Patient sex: F
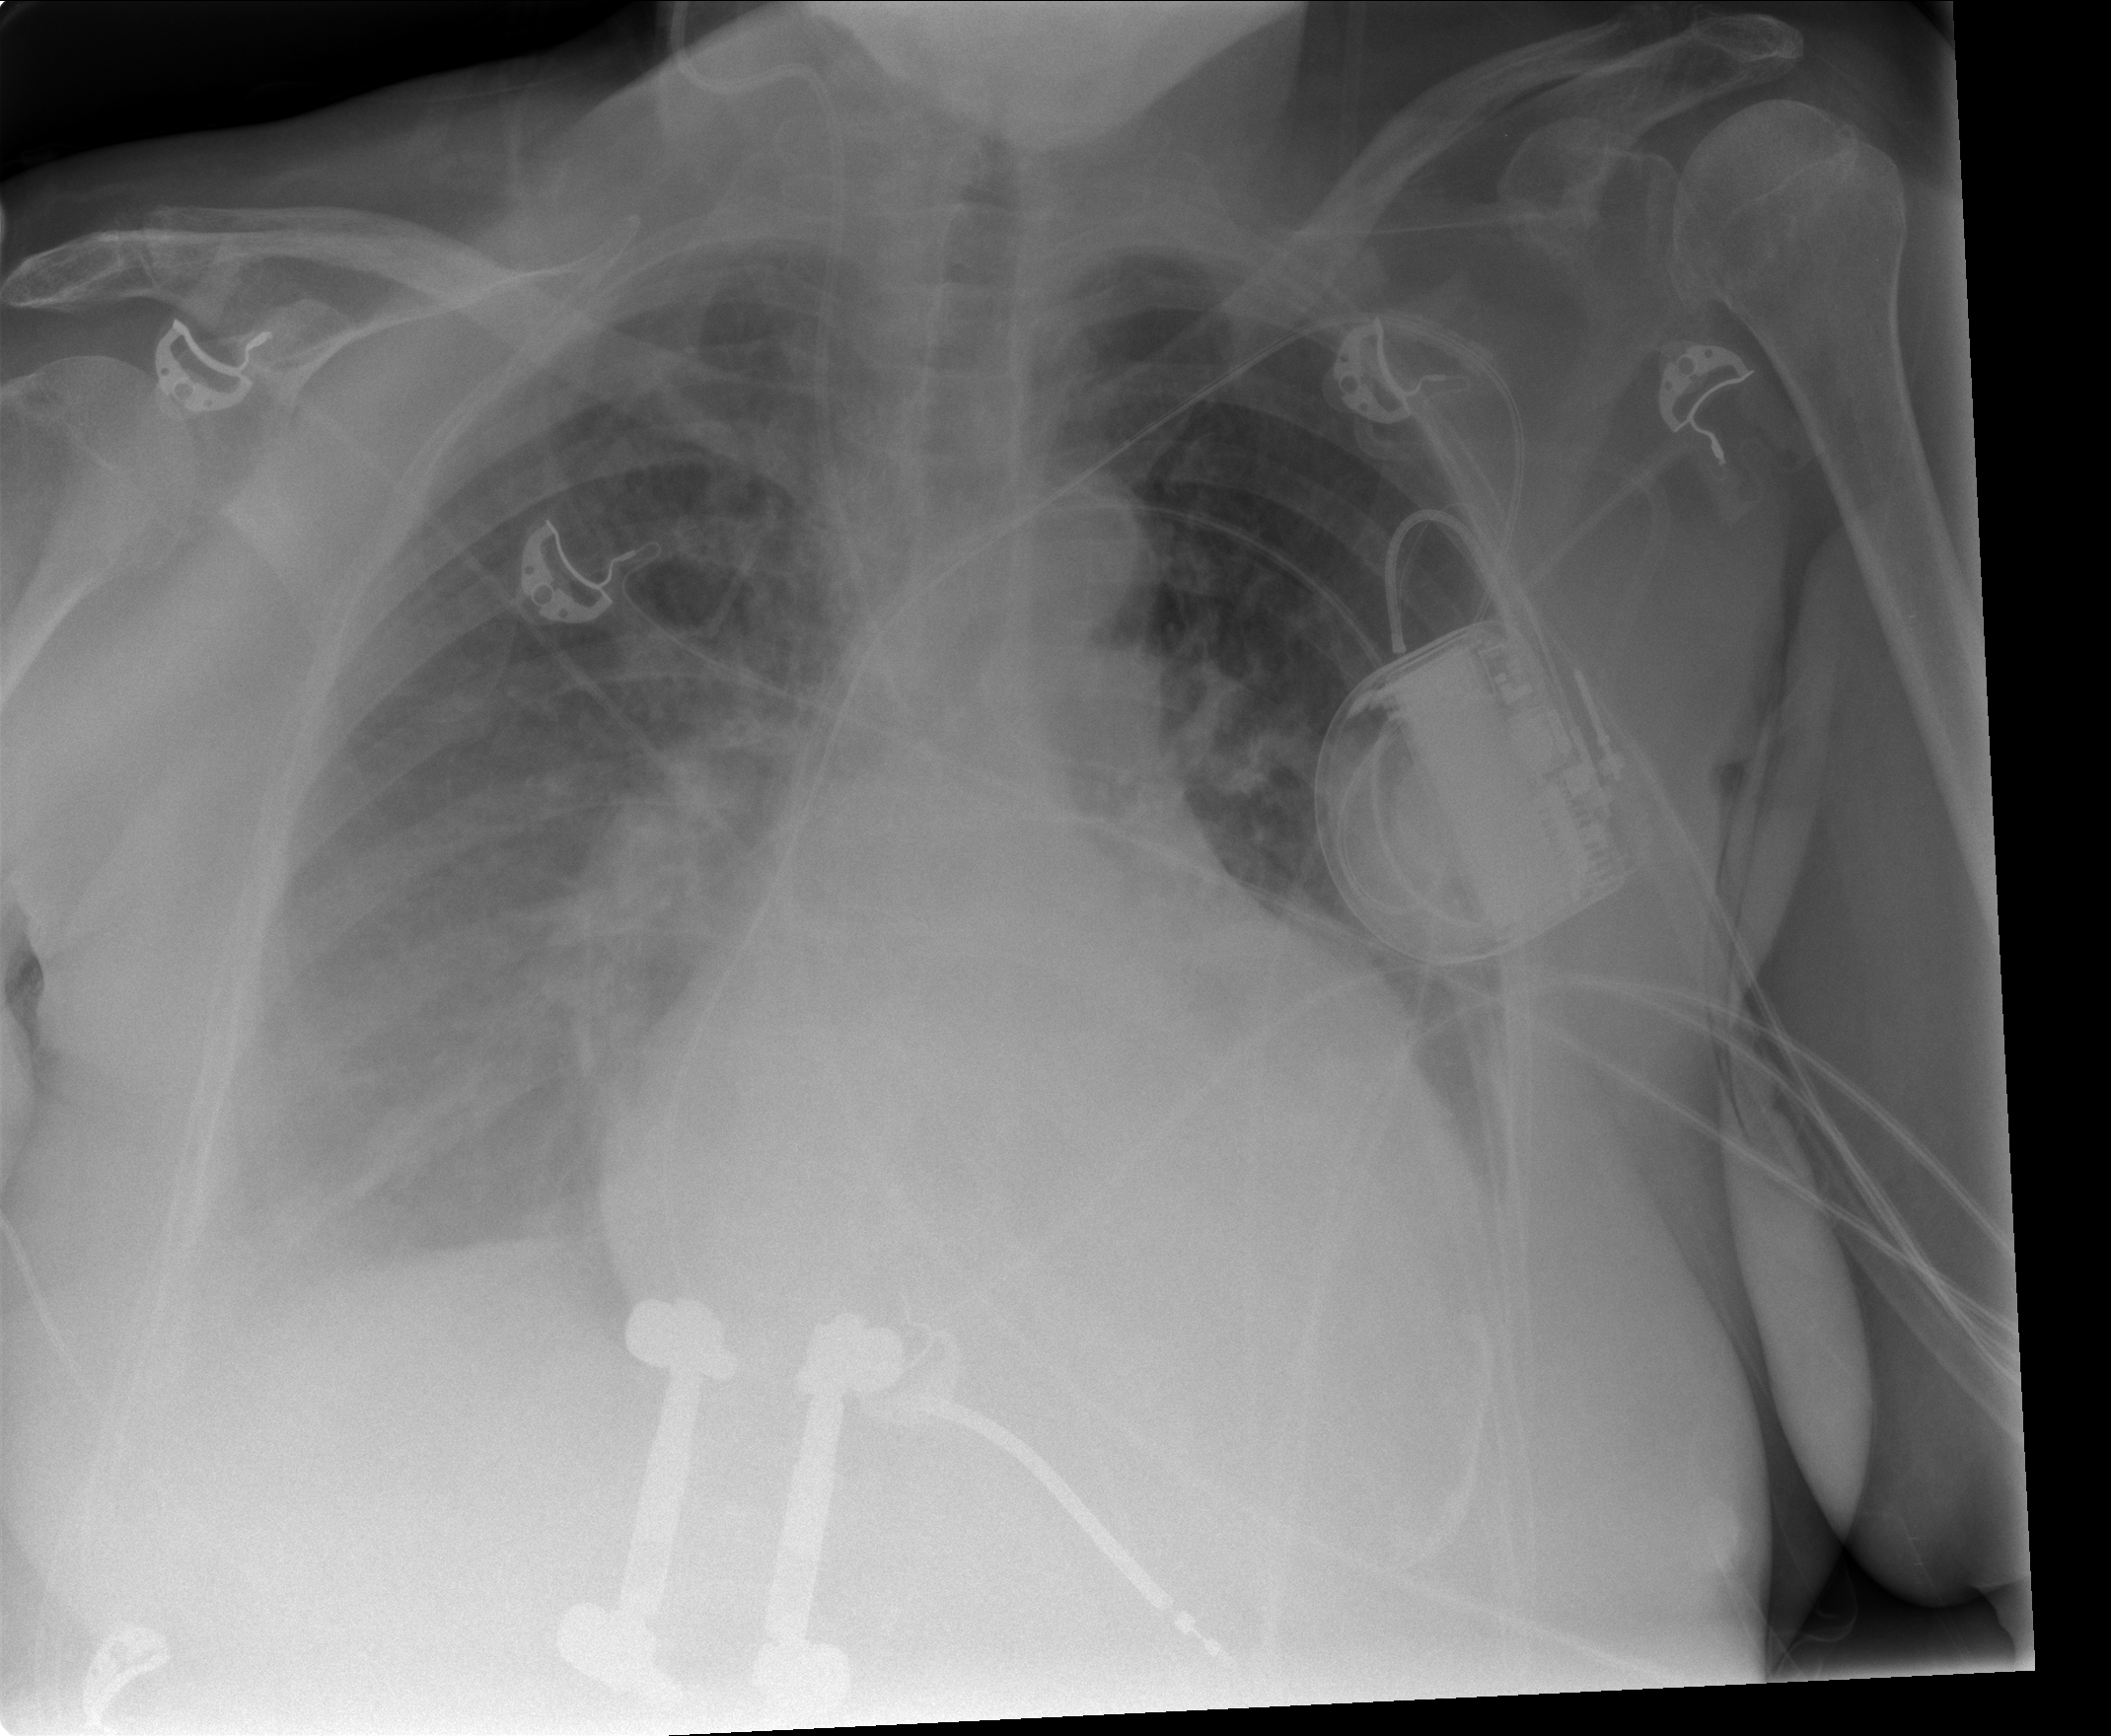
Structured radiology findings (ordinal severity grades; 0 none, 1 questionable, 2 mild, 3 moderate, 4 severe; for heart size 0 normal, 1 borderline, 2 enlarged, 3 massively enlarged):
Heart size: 0
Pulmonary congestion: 1
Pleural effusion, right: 2
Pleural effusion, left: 0
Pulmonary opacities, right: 0
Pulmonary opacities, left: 0
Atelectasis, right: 2
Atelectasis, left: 0